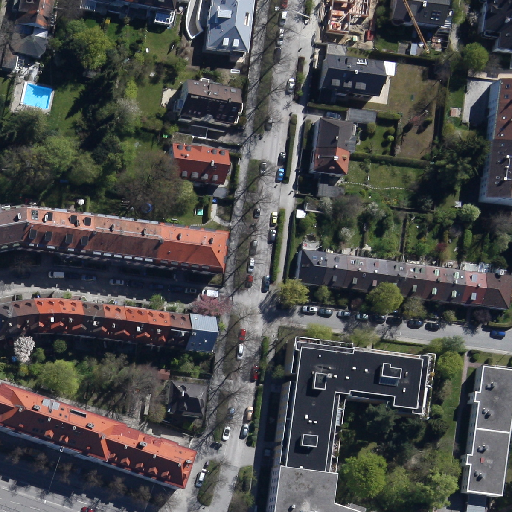
Referring expression: road